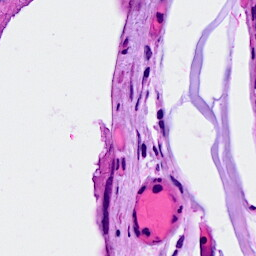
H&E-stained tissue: Breast